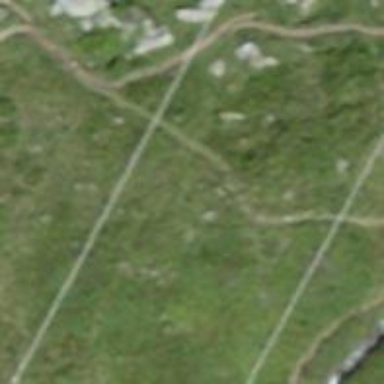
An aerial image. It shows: Path.